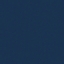
Land use / land cover: SeaLake